Question: I have a project with the following from 'build.gradle':
'''
dependencies {
compile 'com.actionbarsherlock:actionbarsherlock:4.4.0@aar'
compile 'com.android.support:support-v4:+'
}
'''
And yet Project->External Dependencies only show the SDK, the JDK, and the support library:

The ABS is added as a dependency under Project Structure->module->Dependencies and the project builds correctly. Why do I not see ABS listed here? The IntelliJ IDEA context menu on 'External Dependencies' is no help. Is this a bug? Does it matter?
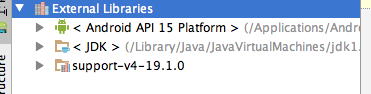
Answer: It depends on whether you specify the packaging type (e.g. '@aar') in the Maven coordinates for the dependency or not. If you don't, then the library and its dependencies show up in the External Dependencies view. I'd recommend omitting it.
Android Studio tends to add the packaging type, at least for dependencies that you add via the search function in Project Structure > Dependencies. It shouldn't do this; this bug: <URL> is the request to change that.
Gradle doesn't follow transitive dependencies for libraries you include the packaging for, so this is actually harmful unless you know you need to use it. It's this behavior that could be causing libraries to not show up in the External Libraries view (though the fact that it not only doesn't show transitive dependencies but the actual library itself doesn't really mesh with that idea).